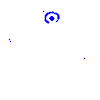
Particle: kaon